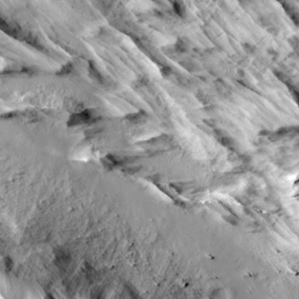
Label: non_frost